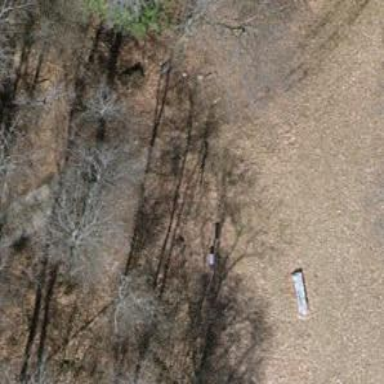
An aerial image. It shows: Bench for seating.